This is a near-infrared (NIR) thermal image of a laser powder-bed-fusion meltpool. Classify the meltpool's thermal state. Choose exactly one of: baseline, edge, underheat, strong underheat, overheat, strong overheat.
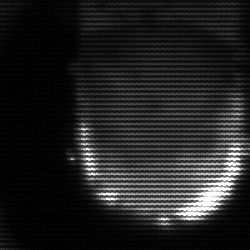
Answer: baseline